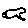
Label: fish